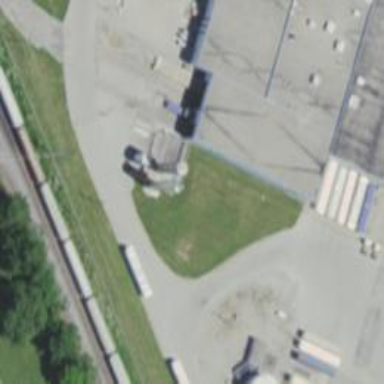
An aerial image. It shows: Silo.